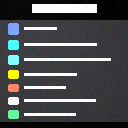
Screen state: on